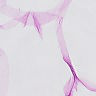
Metastatic tissue present: no